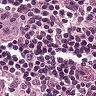
Metastatic tissue present: no